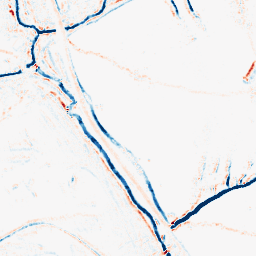
Category: morphological
Decomposition family: morphological_rect
Decomposition parameters: operation: average
width: 5
height: 5
Upsampling method: bilinear
Upsampling parameters: scale: 2
Upsampling scale: 2